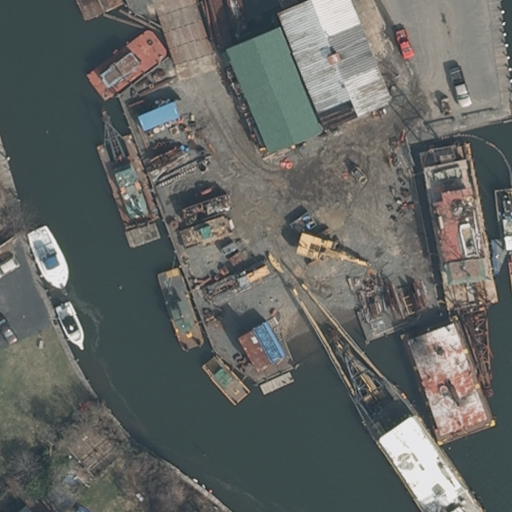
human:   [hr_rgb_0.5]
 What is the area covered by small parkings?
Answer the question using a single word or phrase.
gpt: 0m2

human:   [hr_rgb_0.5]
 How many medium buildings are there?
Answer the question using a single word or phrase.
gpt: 2

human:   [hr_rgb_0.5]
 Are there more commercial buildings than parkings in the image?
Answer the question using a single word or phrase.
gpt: no

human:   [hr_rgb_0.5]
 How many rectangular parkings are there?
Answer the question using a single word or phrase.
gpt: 1

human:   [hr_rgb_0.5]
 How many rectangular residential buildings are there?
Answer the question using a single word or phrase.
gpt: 3

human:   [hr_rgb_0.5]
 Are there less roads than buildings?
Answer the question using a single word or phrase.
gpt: yes

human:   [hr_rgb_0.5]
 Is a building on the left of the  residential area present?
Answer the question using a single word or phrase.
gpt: no

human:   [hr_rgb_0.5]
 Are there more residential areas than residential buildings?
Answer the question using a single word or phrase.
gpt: no

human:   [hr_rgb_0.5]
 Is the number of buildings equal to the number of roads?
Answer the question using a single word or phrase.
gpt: no

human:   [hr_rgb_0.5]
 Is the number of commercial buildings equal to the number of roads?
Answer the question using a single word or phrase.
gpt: no

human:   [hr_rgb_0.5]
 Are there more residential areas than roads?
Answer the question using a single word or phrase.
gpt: no

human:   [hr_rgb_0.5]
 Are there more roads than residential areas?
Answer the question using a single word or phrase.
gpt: no

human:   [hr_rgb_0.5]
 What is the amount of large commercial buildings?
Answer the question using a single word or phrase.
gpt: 0

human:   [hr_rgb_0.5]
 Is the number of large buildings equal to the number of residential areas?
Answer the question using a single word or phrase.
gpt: no

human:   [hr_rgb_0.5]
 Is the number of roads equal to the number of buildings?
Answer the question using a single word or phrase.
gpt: no

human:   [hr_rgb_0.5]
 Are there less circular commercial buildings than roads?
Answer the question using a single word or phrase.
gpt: yes

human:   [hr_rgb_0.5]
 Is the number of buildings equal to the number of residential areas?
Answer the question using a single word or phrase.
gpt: no

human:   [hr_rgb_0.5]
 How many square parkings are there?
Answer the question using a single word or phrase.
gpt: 0

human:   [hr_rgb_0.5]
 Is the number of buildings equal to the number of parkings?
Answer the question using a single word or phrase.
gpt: no

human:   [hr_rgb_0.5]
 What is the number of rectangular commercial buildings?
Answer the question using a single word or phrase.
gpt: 0

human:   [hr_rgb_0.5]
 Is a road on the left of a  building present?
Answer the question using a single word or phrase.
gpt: no

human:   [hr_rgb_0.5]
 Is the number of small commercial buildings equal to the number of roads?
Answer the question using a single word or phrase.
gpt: no

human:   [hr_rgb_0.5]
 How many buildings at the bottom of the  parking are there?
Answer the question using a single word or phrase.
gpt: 4

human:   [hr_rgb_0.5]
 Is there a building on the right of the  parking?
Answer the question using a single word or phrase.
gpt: no

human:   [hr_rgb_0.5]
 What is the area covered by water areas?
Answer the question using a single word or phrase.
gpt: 0m2

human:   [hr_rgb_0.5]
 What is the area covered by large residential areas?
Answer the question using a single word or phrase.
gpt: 8109m2

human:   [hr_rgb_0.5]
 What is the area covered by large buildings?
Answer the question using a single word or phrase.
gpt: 0m2

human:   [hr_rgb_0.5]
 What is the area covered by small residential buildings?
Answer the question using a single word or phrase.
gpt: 11m2

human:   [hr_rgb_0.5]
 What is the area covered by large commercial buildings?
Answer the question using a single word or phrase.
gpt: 0m2

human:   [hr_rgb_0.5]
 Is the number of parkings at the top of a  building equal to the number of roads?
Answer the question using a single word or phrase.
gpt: yes

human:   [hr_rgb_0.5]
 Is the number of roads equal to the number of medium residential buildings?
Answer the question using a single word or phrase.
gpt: yes

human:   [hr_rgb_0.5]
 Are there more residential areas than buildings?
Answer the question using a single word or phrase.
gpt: no

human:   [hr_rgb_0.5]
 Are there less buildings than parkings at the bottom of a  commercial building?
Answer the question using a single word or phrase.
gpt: no

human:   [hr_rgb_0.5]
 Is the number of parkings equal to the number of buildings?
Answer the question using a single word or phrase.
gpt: no

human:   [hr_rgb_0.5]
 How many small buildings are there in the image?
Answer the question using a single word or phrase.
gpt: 2

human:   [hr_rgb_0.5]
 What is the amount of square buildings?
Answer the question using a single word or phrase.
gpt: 0